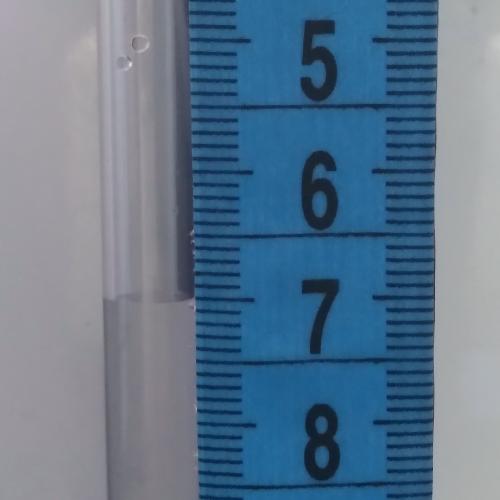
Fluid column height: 7.0 cm